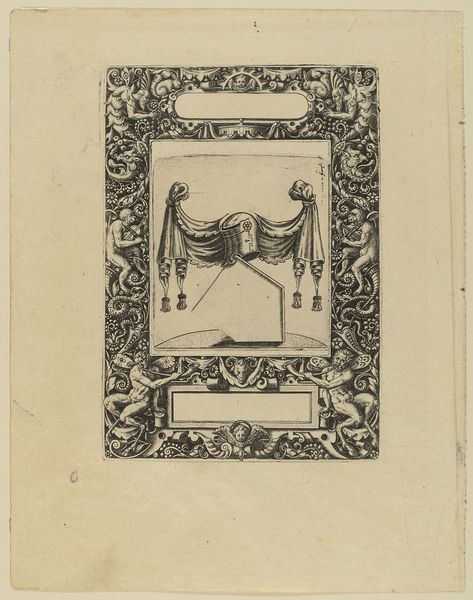
Titel: Umrahmung mit Wappen
Künstler: Theodor de Bry
Standort: Hamburg
Institution: Museum für Kunst und Gewerbe Hamburg
Schlagwörter: flügel, symbol, haus, tiere, ornament, wand, vorhang, affe, engel, papier, grafik, graphik, kartusche, ornamente, fotografie, photographie, panzer, druckgraphik, druckgrafik, stich, helm, scherpe, gestalten, buchdruck, geige, fabelwesen, schlangen, kupferstich, stier, ungeheuer, monster, groteske, affen, faune, fabeltier, fabeltiere, wappenschild, satyrn, rollwerk, tierornament, ritterhelm, gerippt, zwitterwesen, monstrum, saiteninstrumente, familienwappen, reproduktionen, affenmensch, silene, druckerzeugnisse, tierornamente, rüstung, ornamentstich, vorlageblätter, aigikranion, schweifgroteske, eichhörnchen